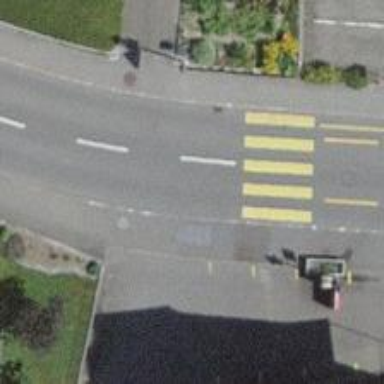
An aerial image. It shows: Sidewalk along the footway.